Question: I have two columns, 'Start' and 'Finish' (both dates), that I would like to utilize for conditional formatting. To the right of the Start and Finish columns, I have, essentially, a calendar, with each column representing a month (e.g. J for January, F for February, M, A, etc.). In this calendar, I'd like to fill the two cells that indicate the start and finish date. For example, if my 'Start' value was Jan 2013 and my 'Finish' value was March 2013, it would apply the fill to those respective cells.
I have explored the "Conditional Formatting" menu, and I assume I have to use a formula, but I'm not really sure how to implement a formula. Is this the best method? Are there any other ways? Would VB simplify this task?
I assume that I could apply conditional formatting to each cell, something like the following pseudocode:
'''
=IF(startDate is January 2013) then use the formatting defined in this dialog box
=IF(startDate is February 2013) then use the formatting defined in this dialog box
'''
And so on for each date. However, I'm wary of the syntax. Per <URL>, it defines the '=IF' syntax as follows:
'''
IF( condition, [value_if_true], [value_if_false] )
'''
Clearly, the 'condition' is matching the dates, whereas the value_if_true and value_if_false don't really make sense to me, because I'm not returning a value, I'm only formatting the cells conditionally.
Thank you!
Update: Here is a picture of the general layout, that is, there is a row for each task, which corresponds to the calendar.

Here is the formula I'm trying to use for conditional formatting:
'''
=MONTH($B6)=COLUMNS($D6:AM6)
'''
I think I need to setup my column headers for months differently. Right now, they are just single letters as text for brevity sake, but I'll enter a date and format the headers properly. Will update with progress.
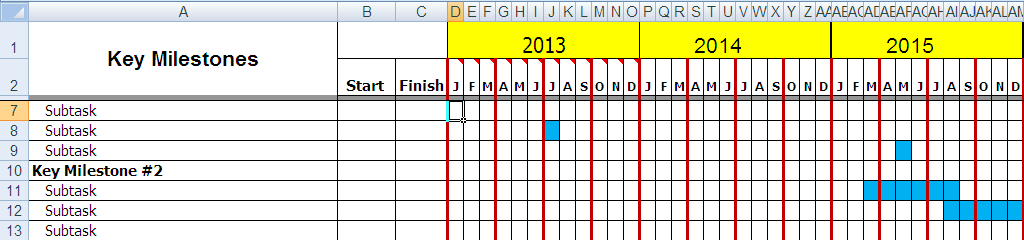
Answer: Are you saying there's just a single cell for each month? If so then assuming start date in A2, end date in B2 then 12 month cells in D2:O2 then try this:
Select D2:O2 and apply this formula in conditional formatting
'=MONTH($A2)=COLUMNS($D2:D2)'
apply required format > OK